Question: I want to create an activity with a horizontal scrollview. The content of the scrollview will be three different linearlayouts. Each of these linearlayouts should take up a full width of the device screen. So when the activity start there is only one linearlayout taking up the full width of the screen and when the user swipe to the right another linearlayout will show in the full width. (see picture)
I'm not sure how to set the width of the linearlayouts so they will fit the width of the screen. Any ideas on how to solve this in a good way?

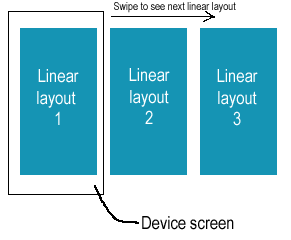
Answer: I think you have to use ViewFlipper instead of scrollView.
use touch event on viewflipper for navigation and use animation for flipping of two linear Layouts.
this example will help you
<URL>
Edited:
steps:
- - -
the animation will apply here on both views (layout1 and layout2).
- for layout2 -> push_right_in.xml'''
<?xml version="1.0" encoding="utf-8"?>
<set xmlns:android="http://schemas.android.com/apk/res/android"
android:interpolator="@android:anim/decelerate_interpolator">
<translate android:fromXDelta="100%" android:toXDelta="0%"
android:duration="400" />
</set>
'''
- for layout1 -> push_right_out.xml'''
<?xml version="1.0" encoding="utf-8"?>
<set xmlns:android="http://schemas.android.com/apk/res/android"
android:interpolator="@android:anim/decelerate_interpolator">
<translate android:fromXDelta="0%" android:toXDelta="-100%"
android:duration="400" />
</set>
'''
- then set this animation to viewflipper's child.'''
flipper.setInAnimation(<your class>.this, R.anim.push_right_in);
flipper.setOutAnimation(<your class>.this, R.anim.push_right_out);
flipper.showNext();
'''
-
the animation will apply here on both views (layout1 and layout2).
- for layout1 -> push_left_in.xml'''
<?xml version="1.0" encoding="utf-8"?>
<set xmlns:android="http://schemas.android.com/apk/res/android"
android:interpolator="@android:anim/decelerate_interpolator">
<translate android:fromXDelta="-100%" android:toXDelta="0%"
android:duration="400" />
</set>
'''
- for layout2 -> push_left_out.xml'''
<?xml version="1.0" encoding="utf-8"?>
<set xmlns:android="http://schemas.android.com/apk/res/android"
android:interpolator="@android:anim/decelerate_interpolator">
<translate android:fromXDelta="0%" android:toXDelta="100%"
android:duration="400" />
</set>
'''
- then set this animation to viewflipper's child.'''
flipper.setInAnimation(<your class>.this, R.anim.push_left_in);
flipper.setOutAnimation(<your class>.this, R.anim.push_left_out);
flipper.showPrevious();
'''
this will give you a smooth animation.